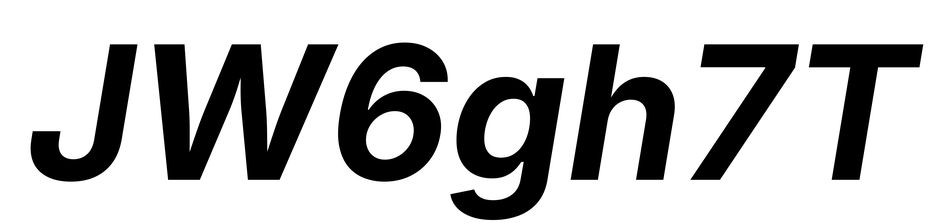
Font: Inter-Italic_Bold_Italic